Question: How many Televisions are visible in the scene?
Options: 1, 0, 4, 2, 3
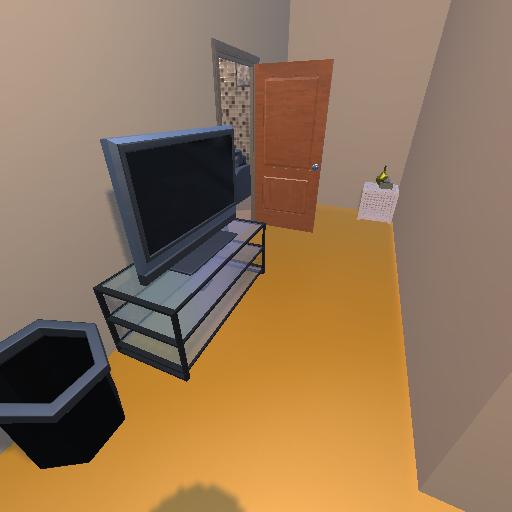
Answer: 1